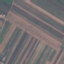
Land use / land cover class: AnnualCrop